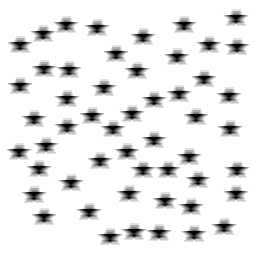
Squares: 0
Triangles: 0
Stars: 52
Total shapes: 52